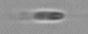
Label: flagellate_morphotype3